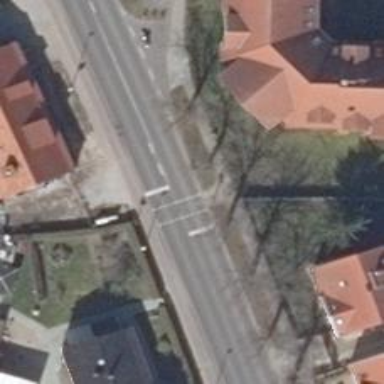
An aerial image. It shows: Road crossing with traffic signals.